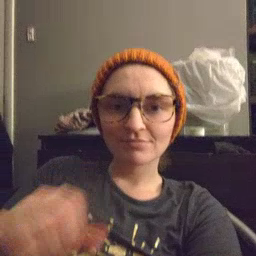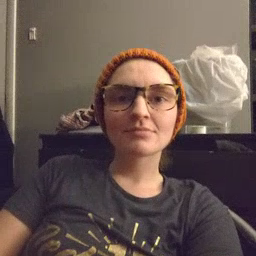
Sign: shoe